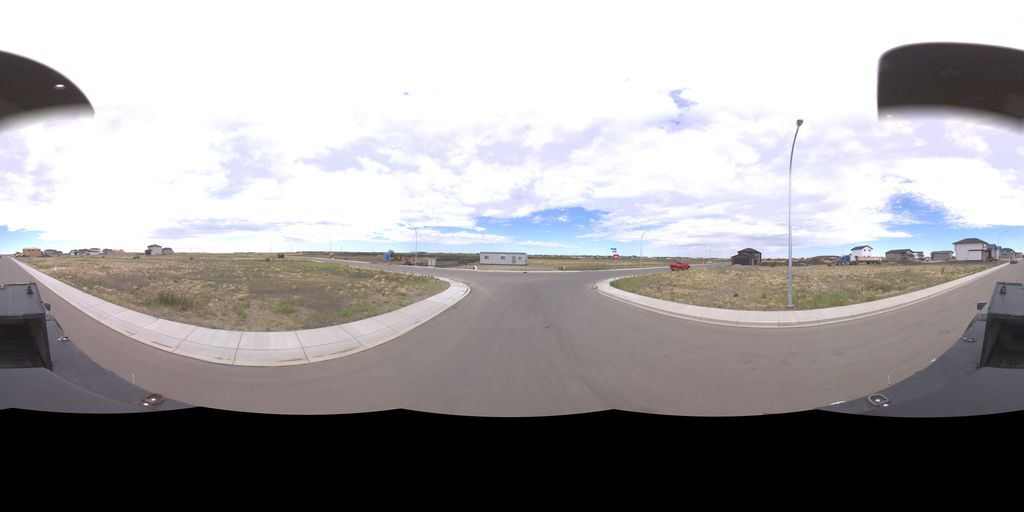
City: saskatoon